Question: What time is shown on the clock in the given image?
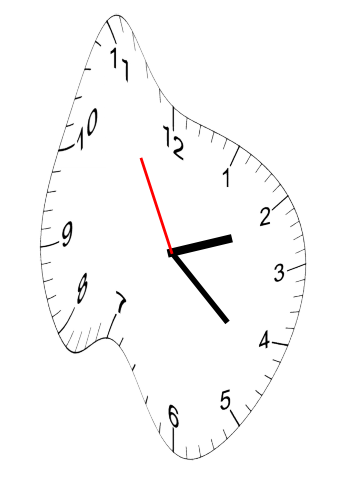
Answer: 02:21:55